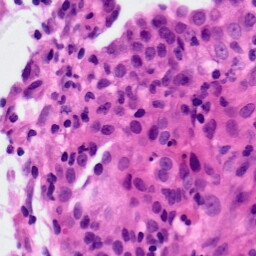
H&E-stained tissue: Lung